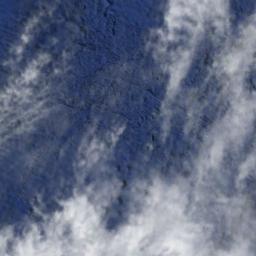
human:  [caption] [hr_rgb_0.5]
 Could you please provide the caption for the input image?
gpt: The white cloud is above land .

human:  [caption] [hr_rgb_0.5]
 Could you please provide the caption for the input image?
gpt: A large cloud of white clouds floated over the farmland .

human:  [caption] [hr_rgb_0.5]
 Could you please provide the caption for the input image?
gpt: White clouds on blue sea .

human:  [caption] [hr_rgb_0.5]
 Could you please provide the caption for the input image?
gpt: The stratus clouds are located above the surface of the sea .

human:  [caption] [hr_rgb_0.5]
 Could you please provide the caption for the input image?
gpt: Many slices of clouds over a blue sea .